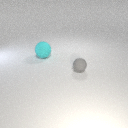
small gray rubber sphere to the right of large cyan rubber sphere